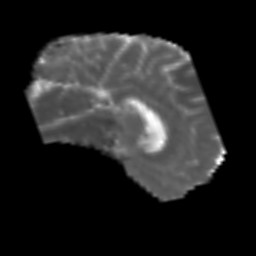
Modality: MD
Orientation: sagittal
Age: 72
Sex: male
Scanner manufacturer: siemens
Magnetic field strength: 3 T
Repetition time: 3.2 s
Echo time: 0.081 s